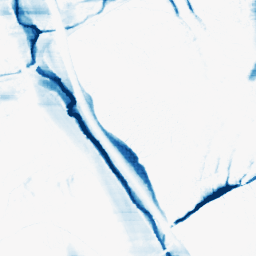
Category: morphological
Decomposition family: morphological_ellipse
Decomposition parameters: operation: closing
width: 5
height: 50
Upsampling method: sinc_blackman
Upsampling parameters: scale: 8
kernel_size: 16
Upsampling scale: 8